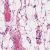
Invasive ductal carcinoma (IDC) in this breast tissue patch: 0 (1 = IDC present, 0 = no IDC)